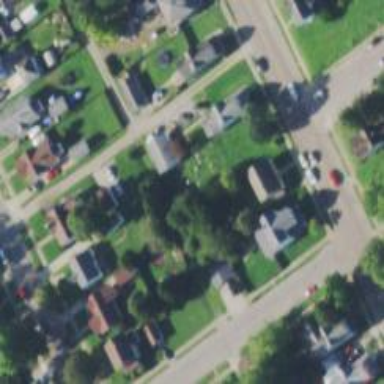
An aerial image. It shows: Alley classified as service road.